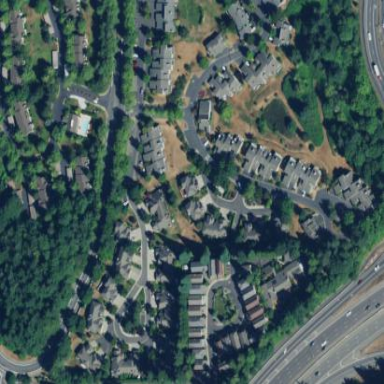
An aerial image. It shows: Residential area consisting of condominiums.